Field crop: maize
Growth stage: 2
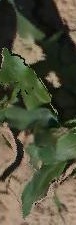
Species: maize